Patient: sex F, age 54
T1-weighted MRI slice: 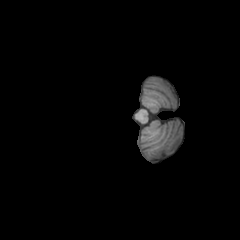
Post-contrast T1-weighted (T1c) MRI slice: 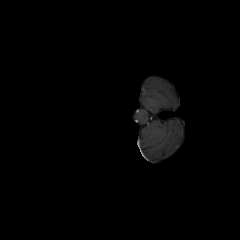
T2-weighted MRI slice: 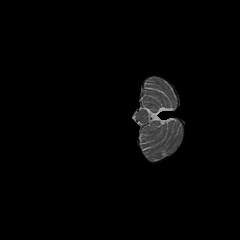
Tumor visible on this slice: no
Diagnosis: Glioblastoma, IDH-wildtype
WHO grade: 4